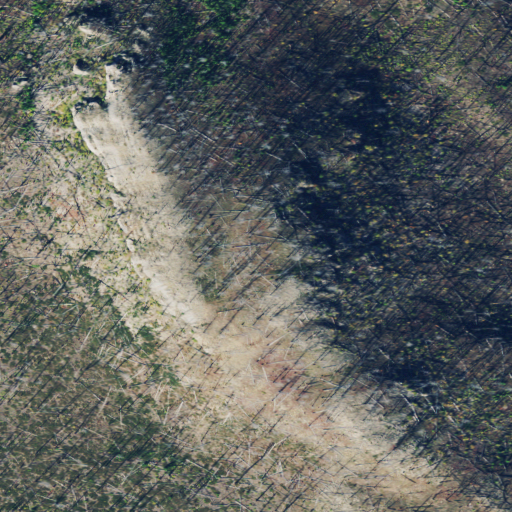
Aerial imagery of mountain in Montana named Solitude Point containing only shrub